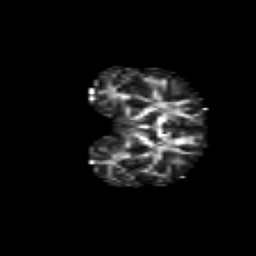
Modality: FA
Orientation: coronal
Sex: female
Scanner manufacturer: siemens
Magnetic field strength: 3 T
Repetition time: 5 s
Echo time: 0.071 s